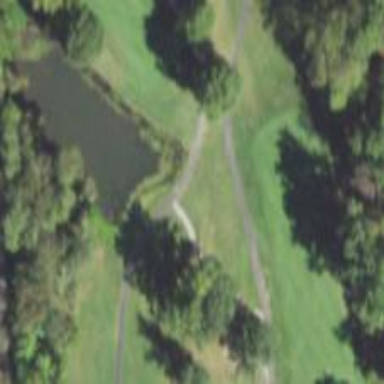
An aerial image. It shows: Golf course with lateral water hazard. The course features pitch on leisure land with natural water.